Field crop: maize
Growth stage: 2
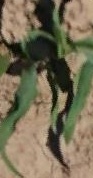
Species: maize